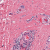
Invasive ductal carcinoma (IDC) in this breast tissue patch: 0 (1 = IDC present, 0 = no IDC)